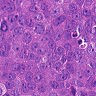
Metastatic tissue present: yes